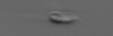
Label: flagellate_morphotype3